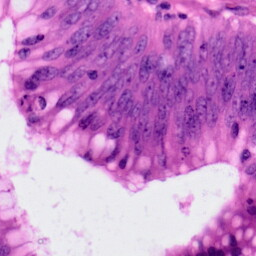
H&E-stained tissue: Colon